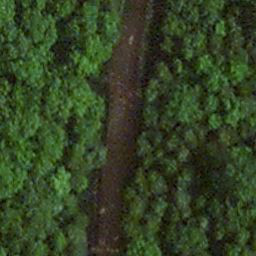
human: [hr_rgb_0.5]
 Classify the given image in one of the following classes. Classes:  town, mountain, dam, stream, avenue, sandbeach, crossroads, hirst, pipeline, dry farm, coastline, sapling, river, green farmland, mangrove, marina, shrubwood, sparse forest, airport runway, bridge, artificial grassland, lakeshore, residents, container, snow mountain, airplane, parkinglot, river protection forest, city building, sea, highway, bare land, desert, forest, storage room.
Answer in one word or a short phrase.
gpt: avenue